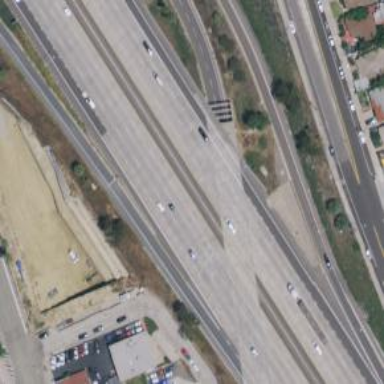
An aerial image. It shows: Motorway bridge.